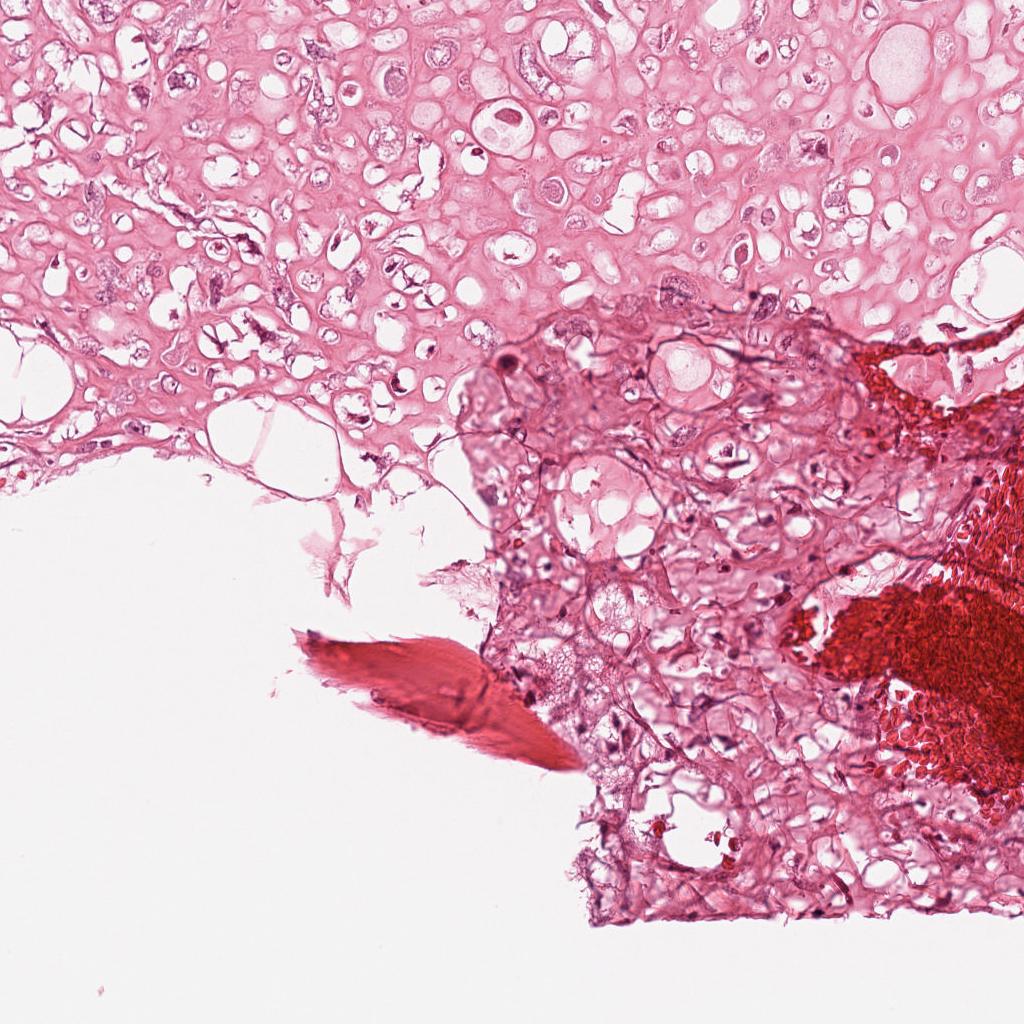
Label: Viable